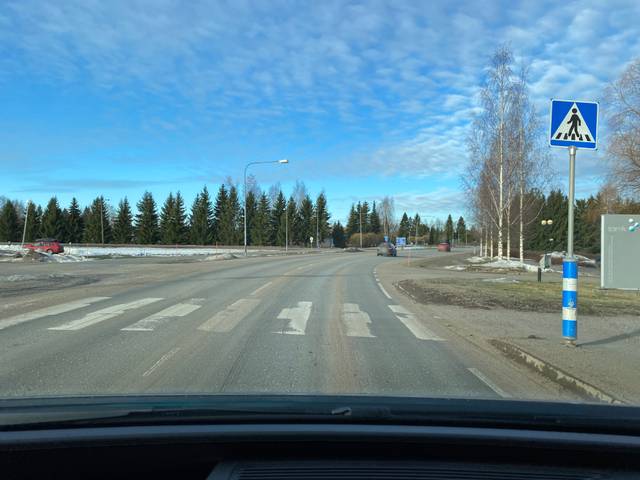
Region: Finland
Coordinates: 61.179, 22.715